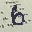
Label: 6